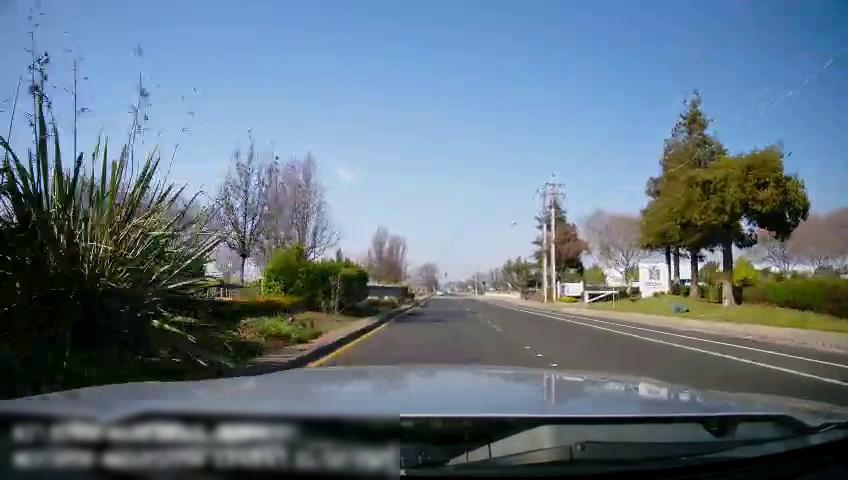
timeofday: Day
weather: Sunny
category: Drivable Space
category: Lanes | Current Lane
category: Lanes | Current Lane
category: Lanes | Alternate Lane
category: Lanes | Alternate Lane